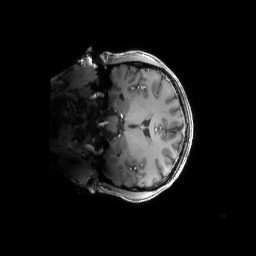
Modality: T1w
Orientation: coronal
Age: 27
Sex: male
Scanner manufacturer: siemens
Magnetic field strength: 6.98 T
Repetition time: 2.37 s
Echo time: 0.00231 s